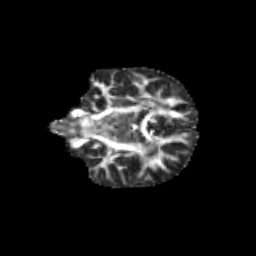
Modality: FA
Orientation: coronal
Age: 12
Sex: male
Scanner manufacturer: siemens
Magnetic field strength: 3 T
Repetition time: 3.8 s
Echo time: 0.07 s